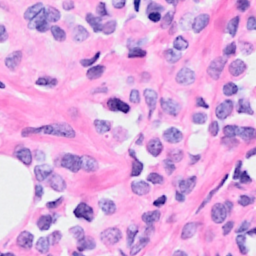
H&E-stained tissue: Breast